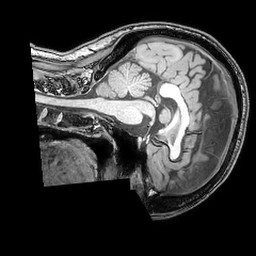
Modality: T1w
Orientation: sagittal
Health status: ill
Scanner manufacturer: philips
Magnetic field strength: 3 T
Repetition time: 0.007 s
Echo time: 0.0035 s